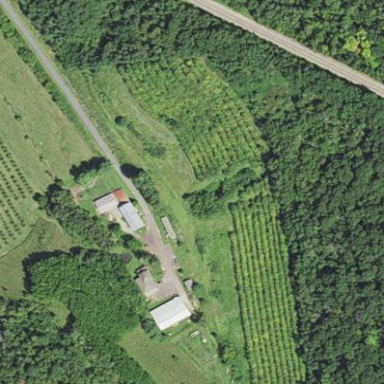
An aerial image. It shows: Farmyard area.